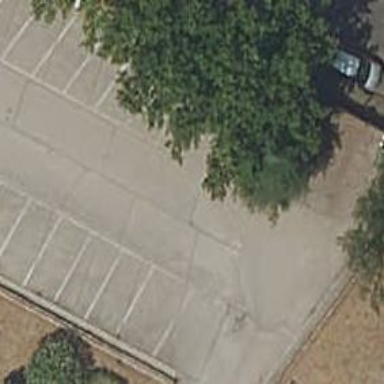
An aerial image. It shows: Paved parking aisle in service road.